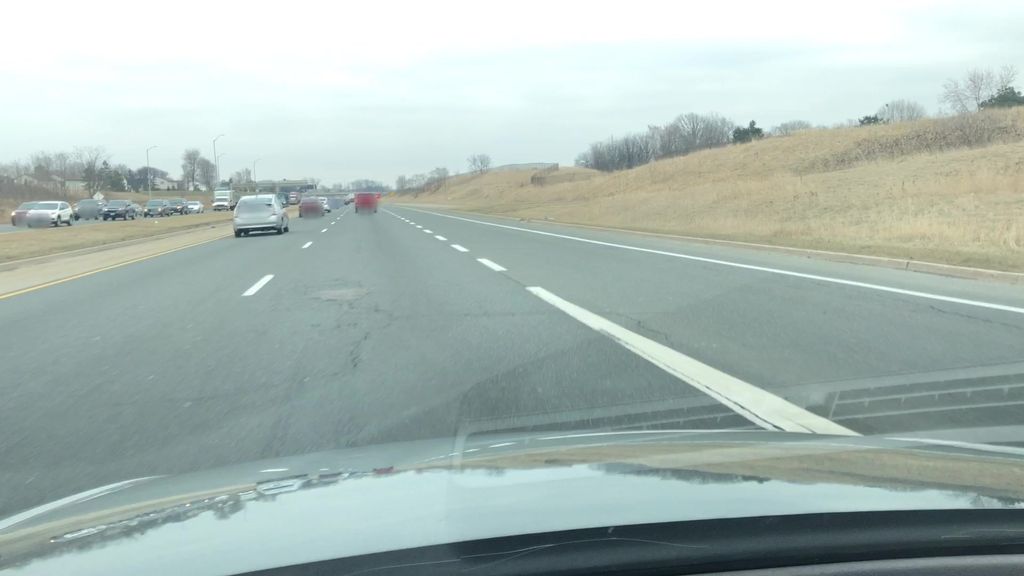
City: hamilton